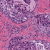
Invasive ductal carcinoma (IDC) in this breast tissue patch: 0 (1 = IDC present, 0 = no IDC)